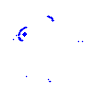
Particle: kaon